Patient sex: M
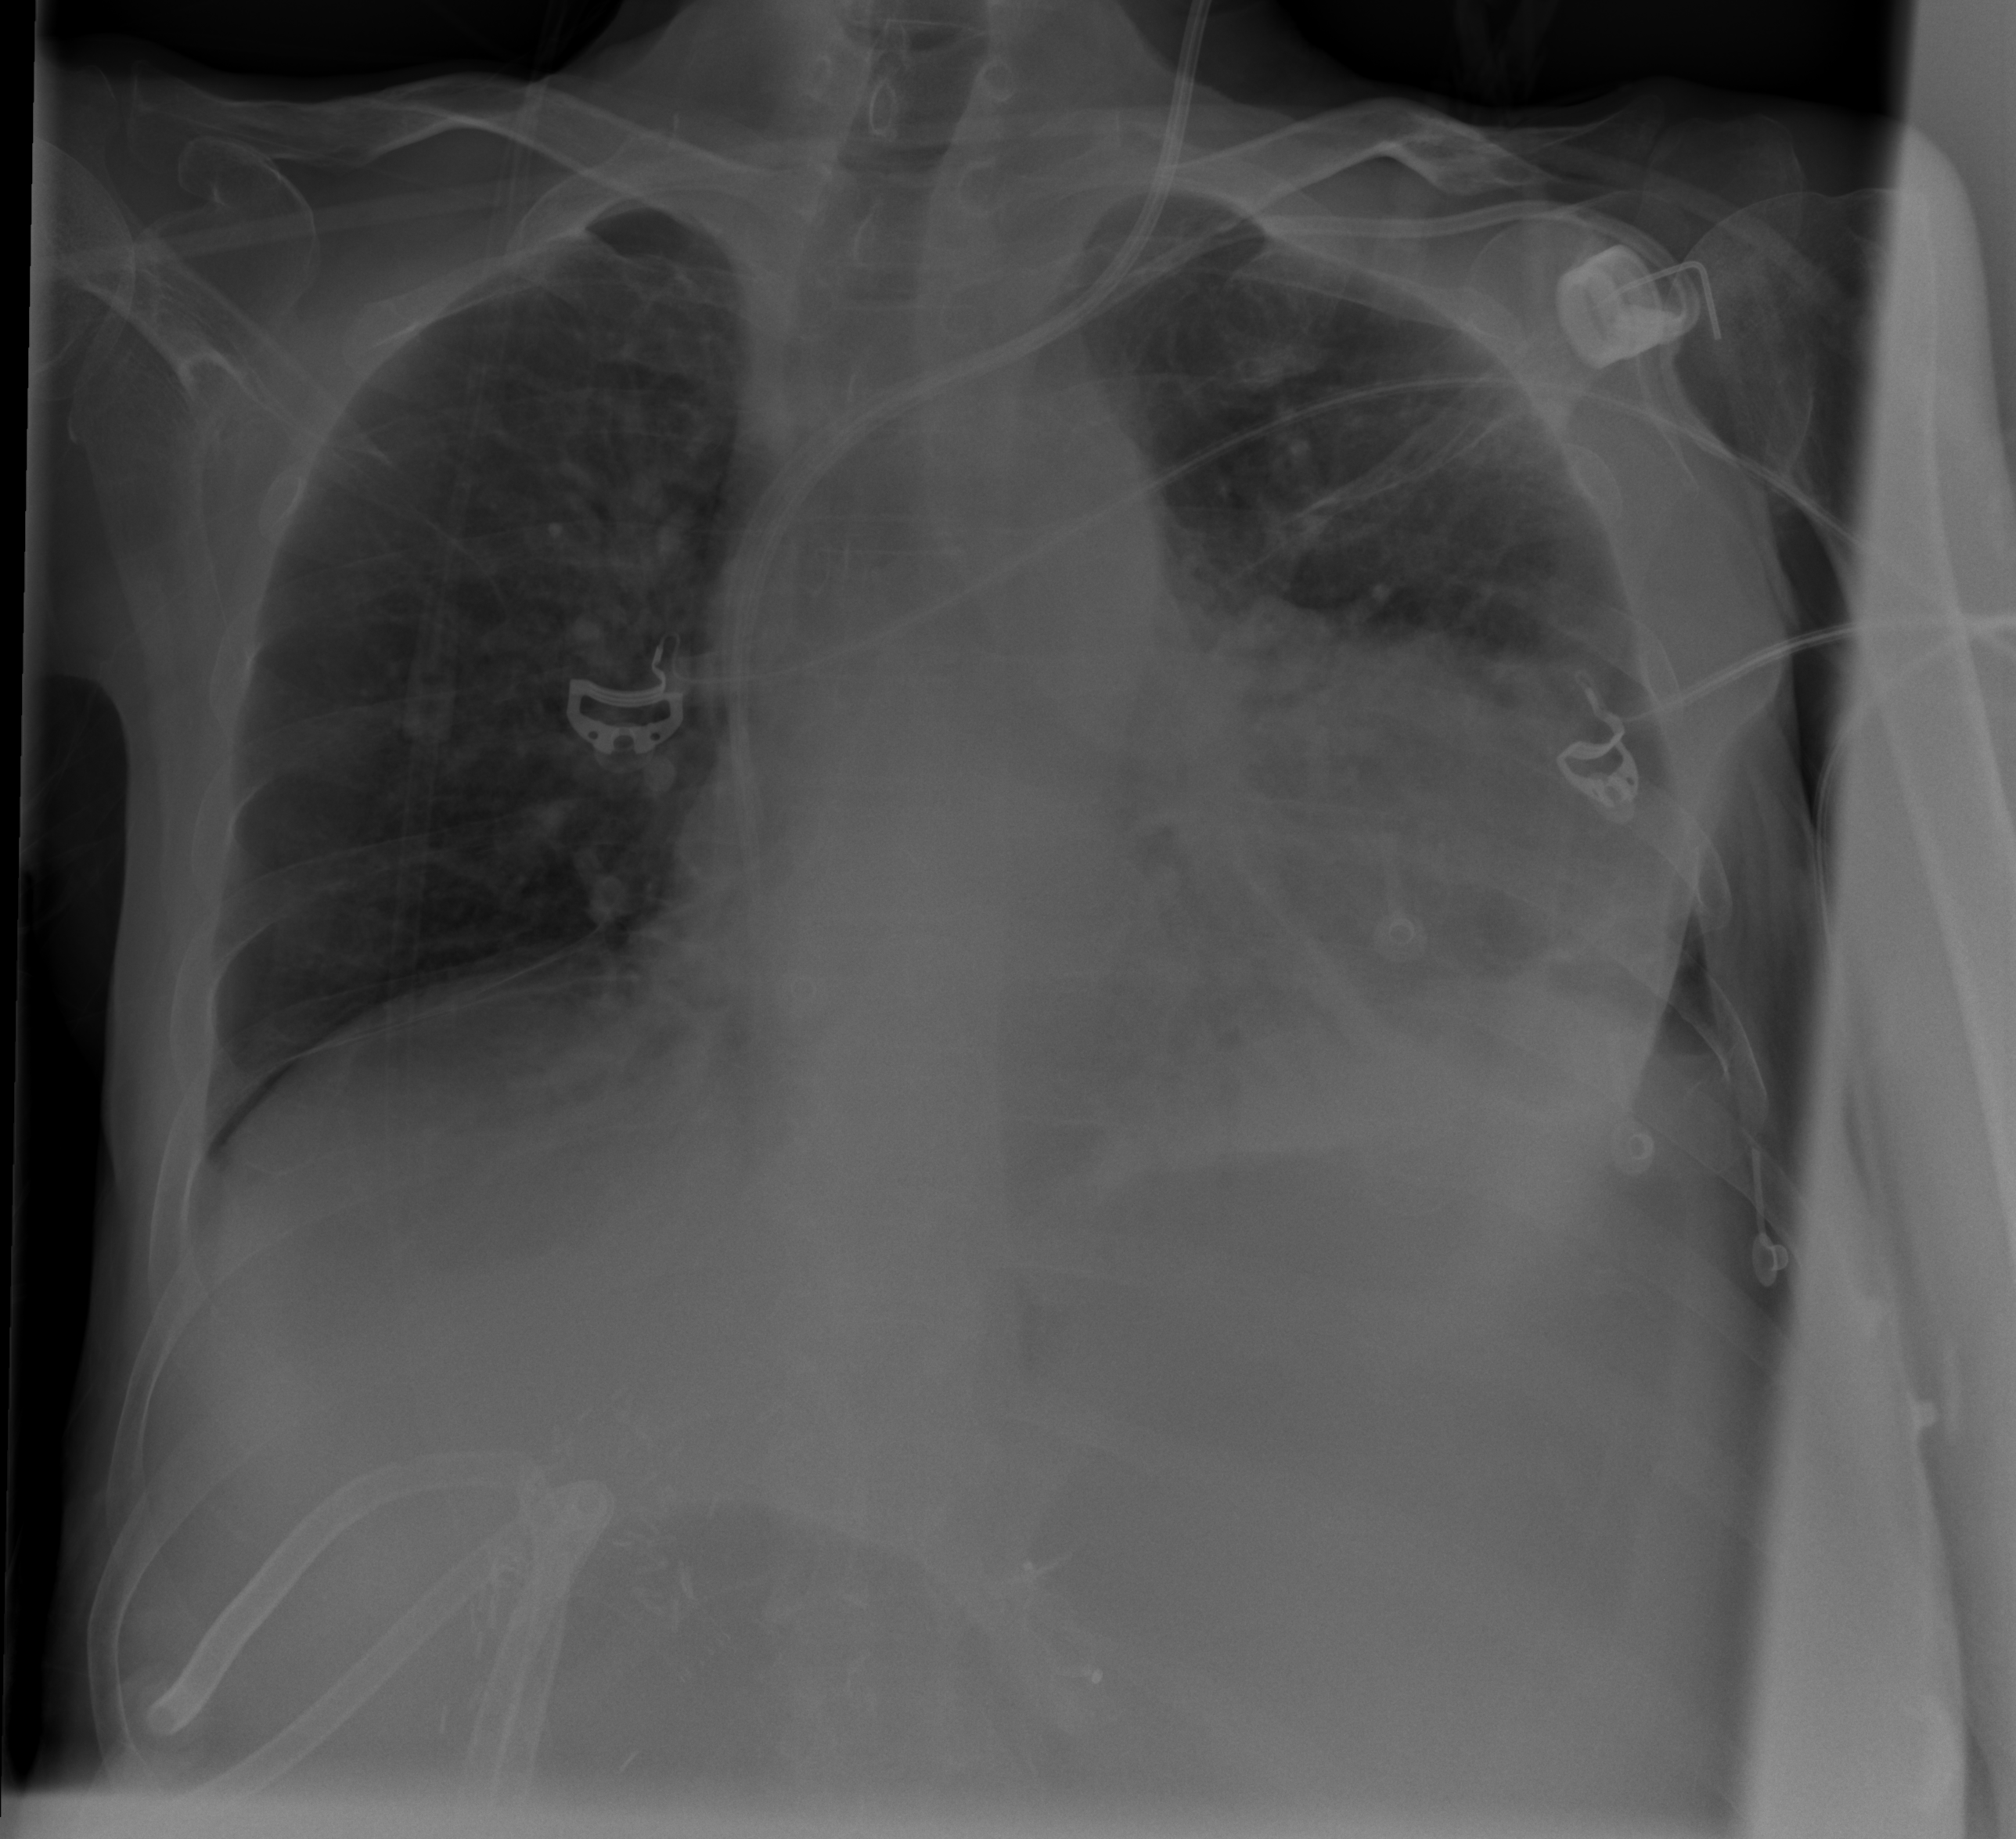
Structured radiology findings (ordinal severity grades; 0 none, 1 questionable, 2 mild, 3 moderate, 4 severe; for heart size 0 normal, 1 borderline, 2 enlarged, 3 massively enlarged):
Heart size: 2
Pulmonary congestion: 0
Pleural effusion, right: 0
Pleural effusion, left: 2
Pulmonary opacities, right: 0
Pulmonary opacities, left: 0
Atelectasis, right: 0
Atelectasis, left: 1